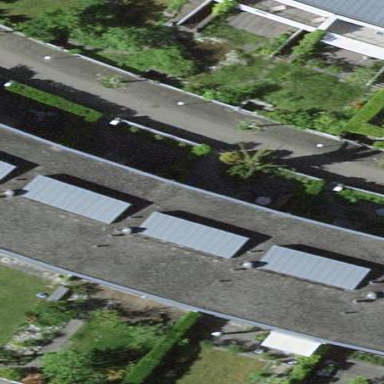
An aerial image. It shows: Flat-roofed terrace building.